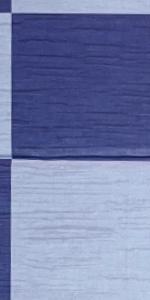
Label: Empty